Question:
I have added notifyDataSetChange still it reach at top of recycler view if anybody see any mistake in code please reply. I am loading data on scrolling form server bt set it in adapter on bottom reach, here VegList is a list which contain old data with newly added data.
I have already seen all related endless recycler view so no need such type of suggestions, not fresher.
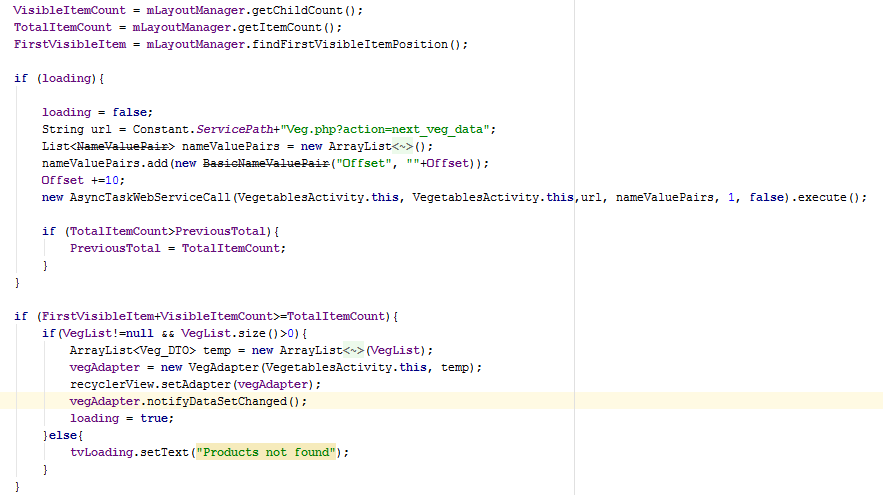
Answer: You are having this issue because you are creating a new adapter each time loadmore is called.
You need to rewrite the code like this.
initialize adapter in
like this
'''
vegAdaper = new VegAdapter(this,vegList);
recycleView.setAdapter(vegAdapter);
'''
Please remove all the code from temp arraylist creation to vegAdaper.notifyDatasetChanged()
and change it to this single line
'''
vegAdaper.notifyItemInserted(vegList.size() -1); // this will notify the new items in vegList.. Not the entire view.
'''
Also please post the actual code instead of image.